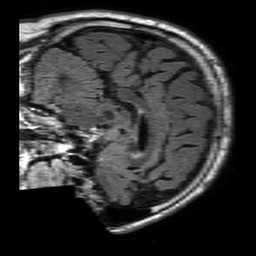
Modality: FLAIR
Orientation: sagittal
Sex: male
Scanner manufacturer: philips
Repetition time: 11 s
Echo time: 0.125 s